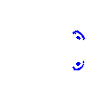
Particle: electron